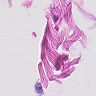
Metastatic tissue present: no